Question: Count the number of objects in the diagram.
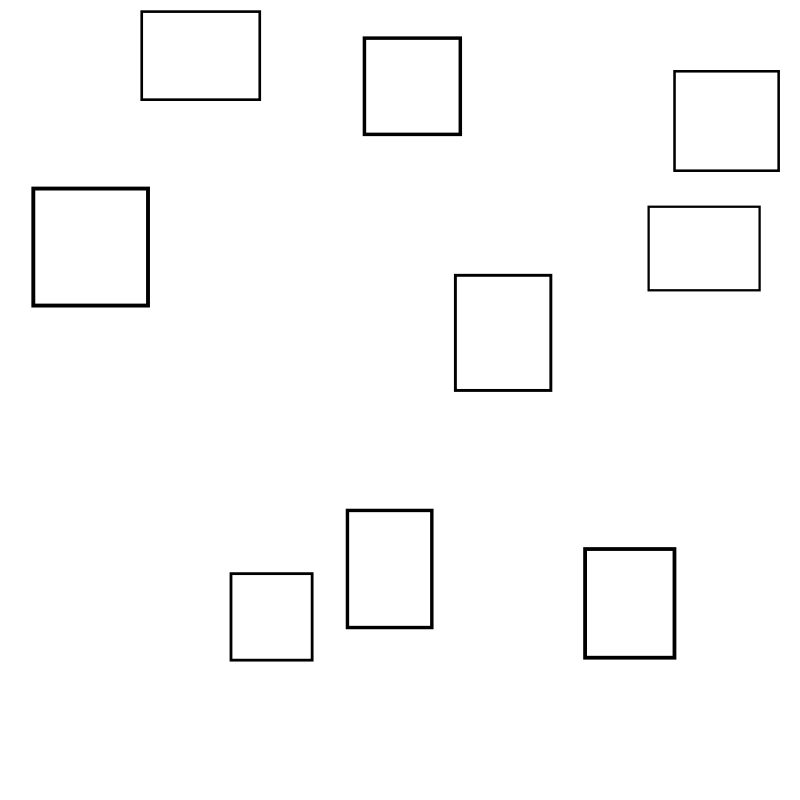
Answer: 9